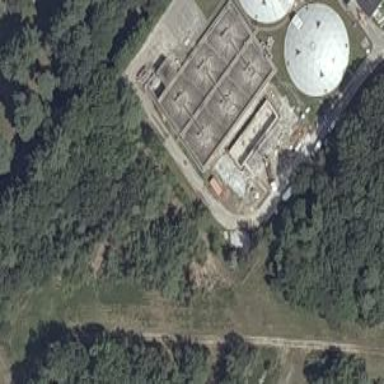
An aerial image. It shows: Wastewater plant.